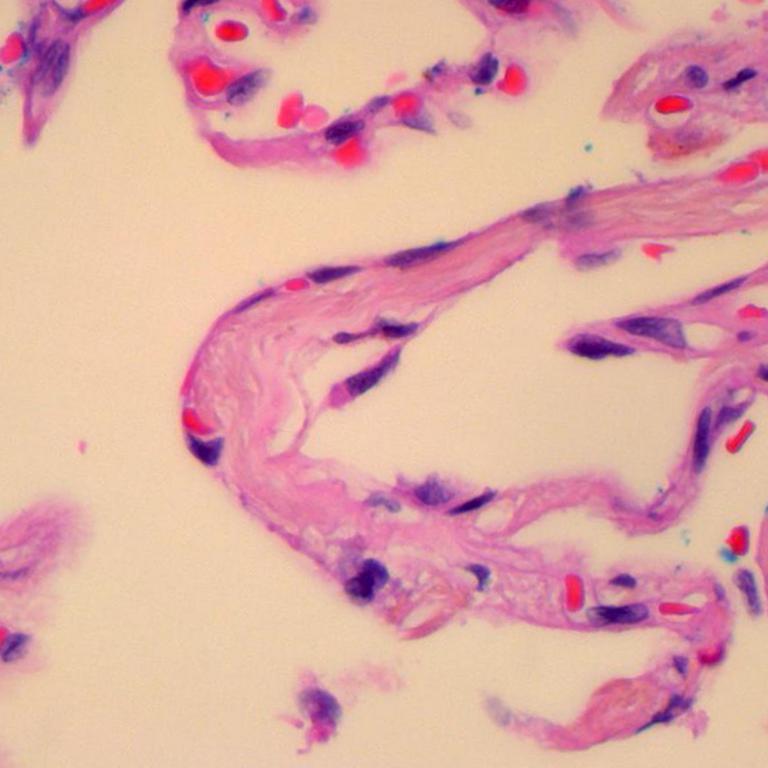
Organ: lung
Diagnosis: benign